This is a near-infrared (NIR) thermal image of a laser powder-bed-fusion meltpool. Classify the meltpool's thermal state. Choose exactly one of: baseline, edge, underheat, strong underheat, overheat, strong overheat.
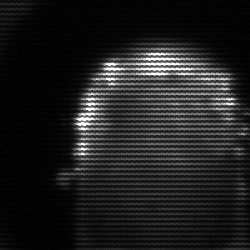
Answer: baseline